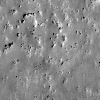
Atmospheric dust classification: not_dusty